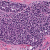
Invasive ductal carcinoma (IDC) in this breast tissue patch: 1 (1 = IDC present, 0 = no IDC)